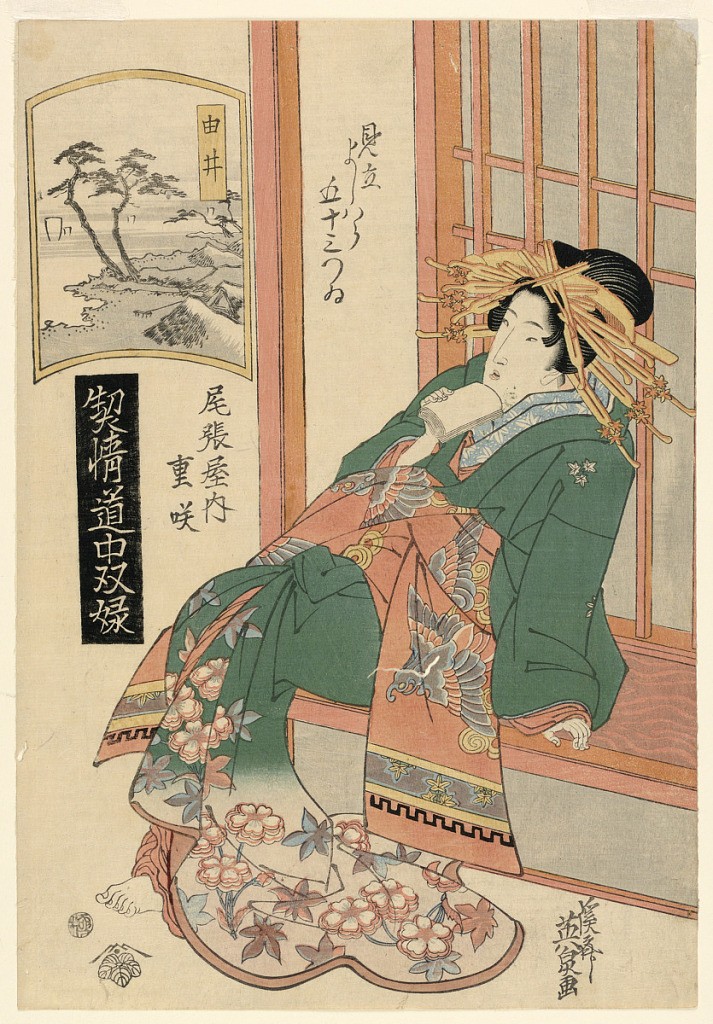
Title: Yui, from the series, "The Highest Ranking Geisha's Journey"
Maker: Keisei Eisen, Japanese, 1790 – 1848
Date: ca. 1830
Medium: Woodblock print in colored ink on paper
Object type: Print
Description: The woman sitting against a shoji screen, resting on one arm, sits in contemplation. The framework of the building highlights the same orange color in her kimono. There is a window in the print that shows a natural landscape. Other Japanese characters written in kanji and hiragana are dispersed around the print.